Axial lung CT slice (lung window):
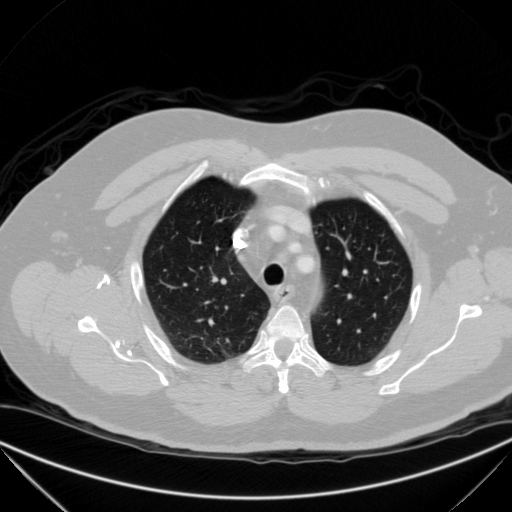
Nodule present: yes
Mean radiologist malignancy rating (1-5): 3